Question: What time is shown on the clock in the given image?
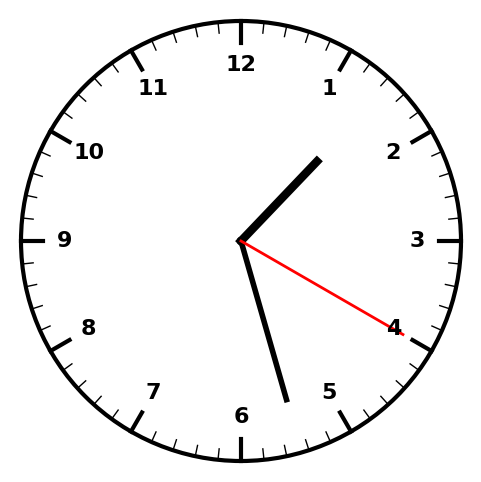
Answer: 01:27:20